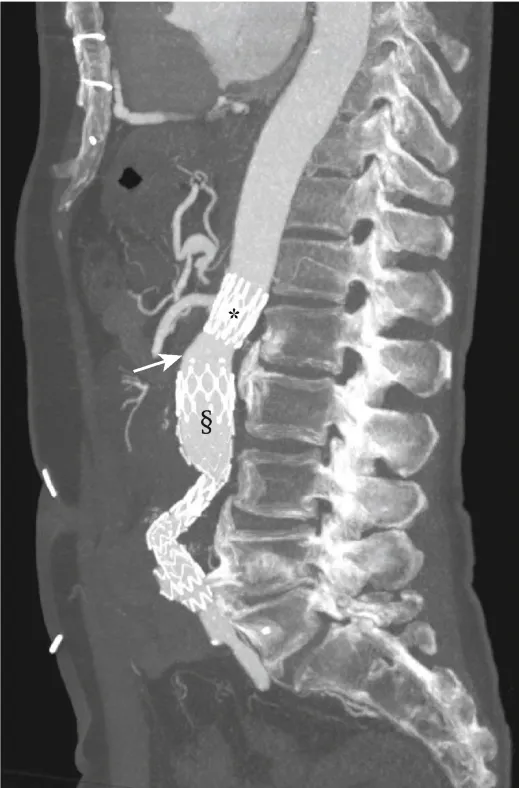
Computed tomography angiogram (sagittal plane) of a 78 year old male patient with abdominal aortic aneurysm showing separation (white arrow) of the suprarenal bare metal stent (*) from the graft main body ( ) after endovascular aneurysm repair.
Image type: radiology (ct)